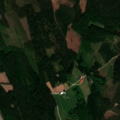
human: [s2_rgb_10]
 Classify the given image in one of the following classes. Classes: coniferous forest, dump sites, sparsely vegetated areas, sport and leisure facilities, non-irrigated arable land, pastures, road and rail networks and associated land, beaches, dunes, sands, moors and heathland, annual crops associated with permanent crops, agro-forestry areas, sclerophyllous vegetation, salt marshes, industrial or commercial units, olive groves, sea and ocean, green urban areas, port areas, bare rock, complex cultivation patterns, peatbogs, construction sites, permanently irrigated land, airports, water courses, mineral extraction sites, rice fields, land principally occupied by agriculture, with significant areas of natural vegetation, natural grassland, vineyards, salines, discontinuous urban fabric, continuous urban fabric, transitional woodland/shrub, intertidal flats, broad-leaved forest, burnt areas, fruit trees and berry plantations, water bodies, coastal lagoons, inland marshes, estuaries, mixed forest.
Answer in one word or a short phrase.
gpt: land principally occupied by agriculture, with significant areas of natural vegetation, coniferous forest, mixed forest